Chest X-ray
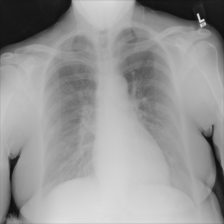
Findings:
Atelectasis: negative
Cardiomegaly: negative
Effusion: negative
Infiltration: negative
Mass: negative
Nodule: negative
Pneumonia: negative
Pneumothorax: negative
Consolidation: negative
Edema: negative
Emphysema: negative
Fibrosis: negative
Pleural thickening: negative
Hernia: negative